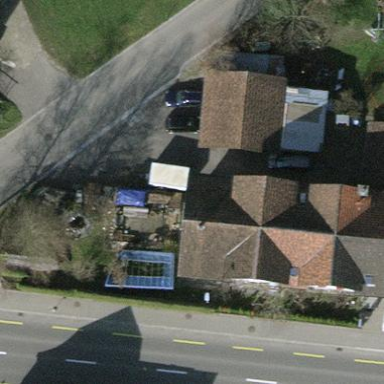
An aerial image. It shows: Detached building.